Question: How do I change the checkbox to have a white border? I added the checkbox to a dark colored background and as you can see, it's barely visible.

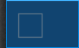
Answer: you need to create a 2 different drawable for checked state & non checked state. example-
## checkbox_selector.xml
'''
<?xml version="1.0" encoding="utf-8"?>
<selector xmlns:android="http://schemas.android.com/apk/res/android">
<item android:state_checked="true" android:drawable="@drawable/white_color_box_with_tick" />
<item android:state_checked="false" android:drawable="@drawable/white_color_box_without_tick" />
</selector>
'''
And set this drawable in the following way-
'''
<CheckBox
android:text="Custom CheckBox"
android:button="@drawable/checkbox_selector"
android:layout_width="wrap_content"
android:layout_height="wrap_content"/>
'''